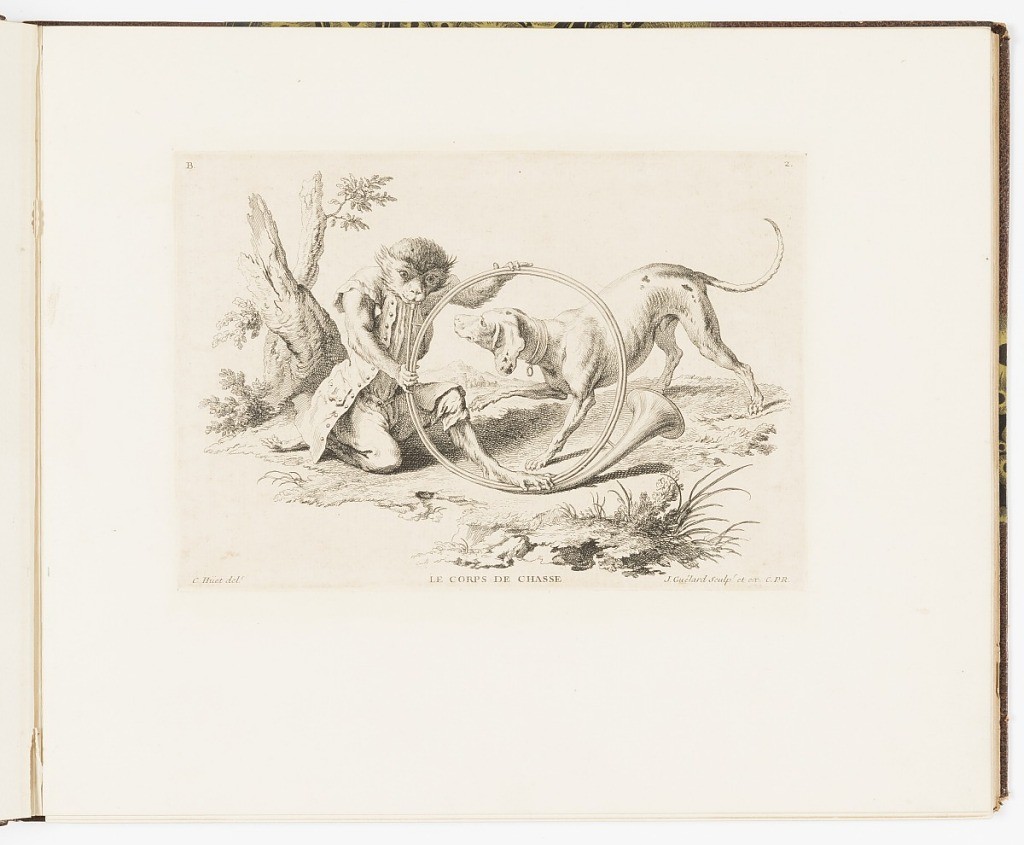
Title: LE CORPS DE CHASSE
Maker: Christophe Huet, French, 1695 – 1759
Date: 1743
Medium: Etching on laid paper
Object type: Bound print
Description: Plate 2 of a series of 23 prints featuring monkeys acting as humans in various figural scenes. In an outdoor setting, a monkey in a hunting costume kneels, blowing into a circular French horn. A hunting dog at right peers at him as he blows into the instrument.